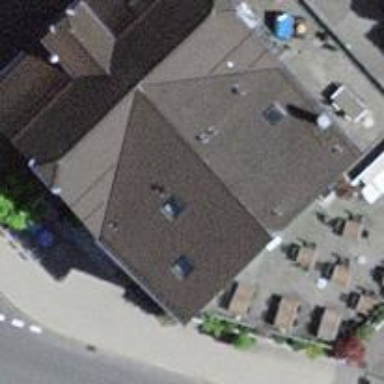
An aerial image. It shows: Restaurant.